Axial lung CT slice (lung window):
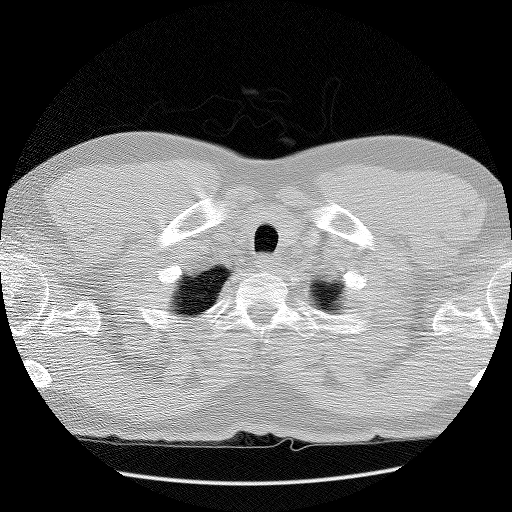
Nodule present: no